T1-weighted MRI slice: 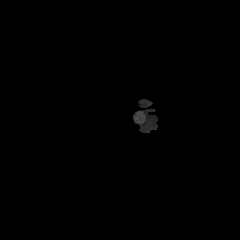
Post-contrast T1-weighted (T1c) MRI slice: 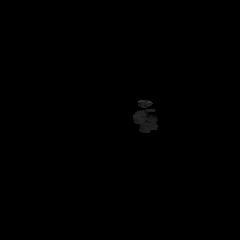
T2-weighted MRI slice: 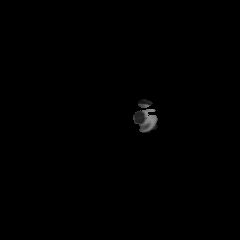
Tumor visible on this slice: no